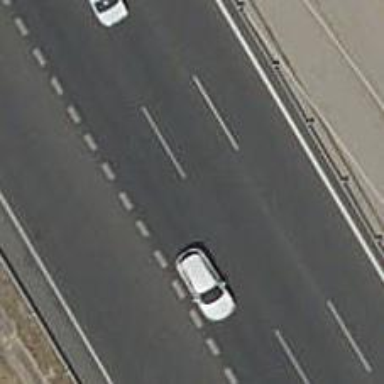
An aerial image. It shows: Motorway junction.